Question: I want to draw a circle 160x160 in the upper right corner of a suclassed NSView named . I must admit that I'm pretty new in this drawing business ;( Although I've done some drawing before which was completely different from what I'm doing right now but more complex I have a problem this time.
I linked my SettingsViewer to an in my SettingsViewer.h to draw this circle by using a button for testing.
The first thing I do is to find out the bounds of my view area like this:
'''
NSRect circleBounds = myView->_frame;
'''
That's what I did before and it worked fine. But here I get the correct value for width and a strange value for height:

height should be 407.
Any clues why I got this wrong value?
Ronald Hofmann
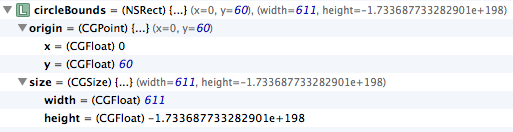
Answer: You can override '-drawRect:':
'''
-(void)drawRect:(NSRect)rect
{
CGRect bounds = self.bounds ;
NSBezierPath * path = [ NSBezierPath bezierPathWithOvalInRect:(NSRect){
{ CGRectGetMaxX( bounds ) - 160.0f, CGRectGetMaxY( bounds ) - 160.0f }
, { 160.0f, 160.0f }
} ] ;
[ path stroke ] ;
}
'''